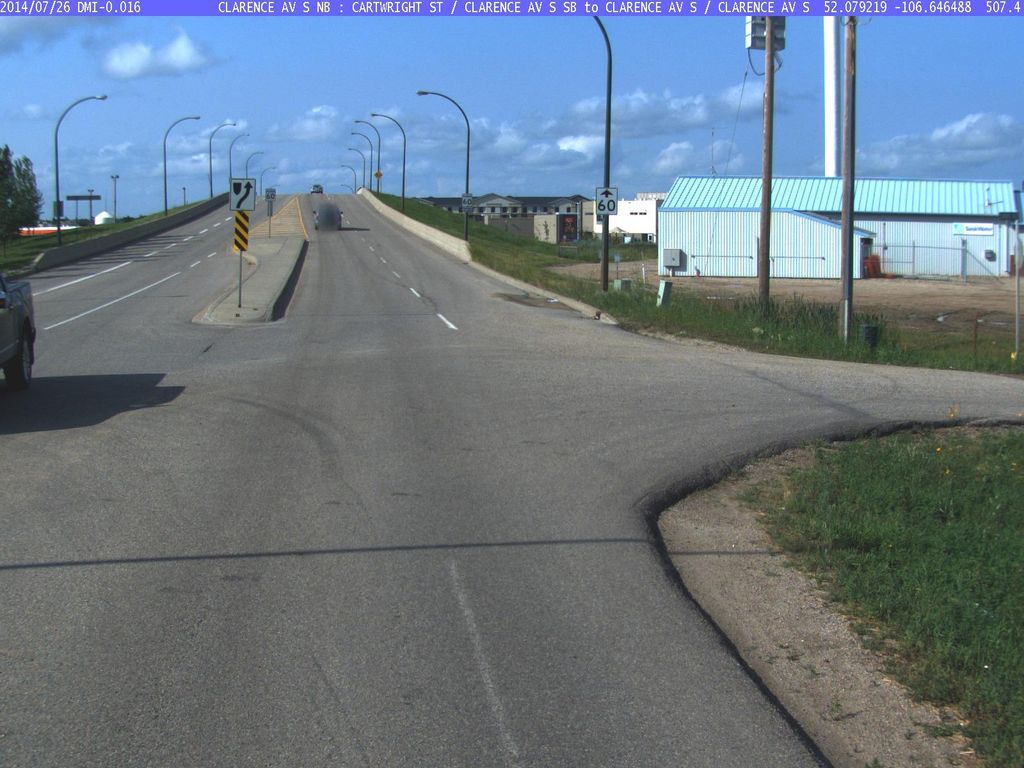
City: saskatoon